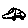
Label: car